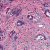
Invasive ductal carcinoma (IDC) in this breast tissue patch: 1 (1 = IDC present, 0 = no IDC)